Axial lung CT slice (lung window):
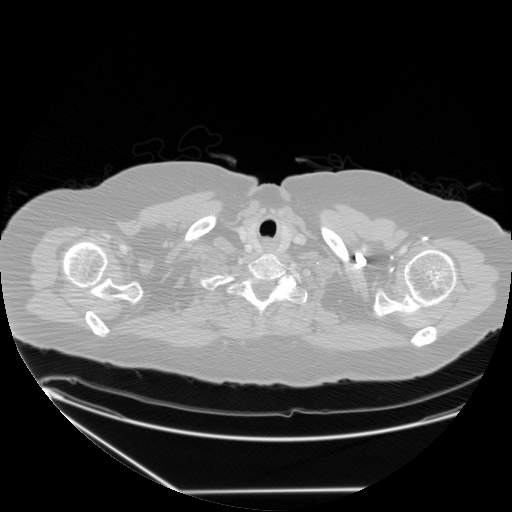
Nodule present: no